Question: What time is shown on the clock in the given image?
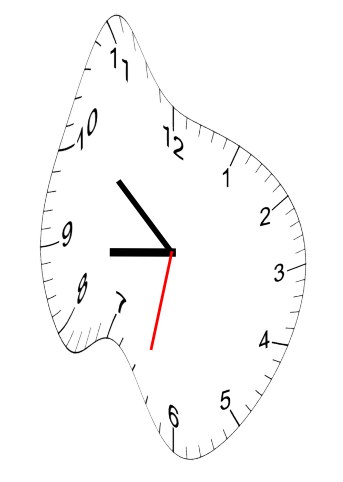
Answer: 08:51:32